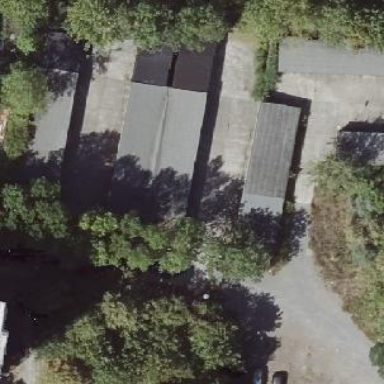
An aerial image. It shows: Group of garages.